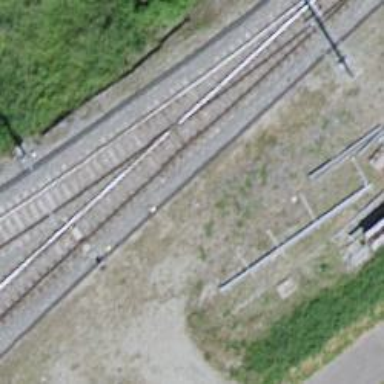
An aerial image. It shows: Single railway track with electrified contact line.